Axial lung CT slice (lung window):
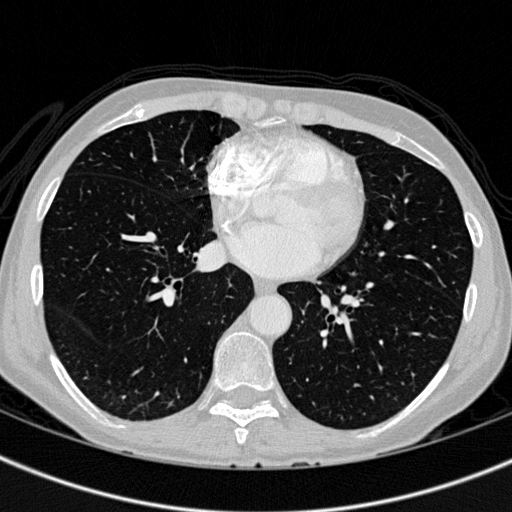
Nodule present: no